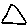
Label: triangle